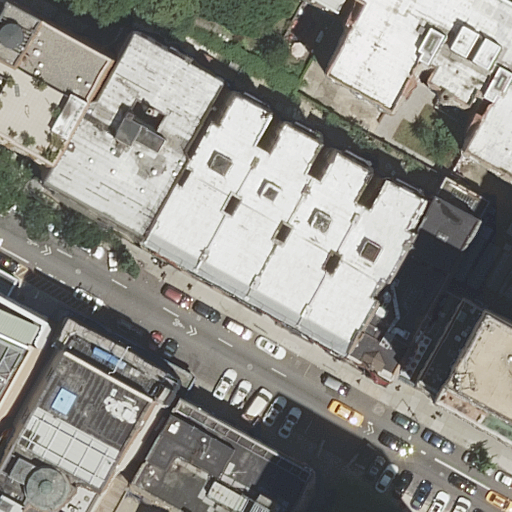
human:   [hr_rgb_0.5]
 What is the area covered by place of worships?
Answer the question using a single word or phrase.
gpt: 408m2

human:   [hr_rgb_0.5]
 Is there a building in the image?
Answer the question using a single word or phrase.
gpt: yes

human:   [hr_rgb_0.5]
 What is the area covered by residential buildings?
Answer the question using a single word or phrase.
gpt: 5415m2

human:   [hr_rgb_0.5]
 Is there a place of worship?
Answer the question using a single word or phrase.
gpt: yes

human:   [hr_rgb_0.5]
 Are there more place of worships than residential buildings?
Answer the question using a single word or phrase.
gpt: no

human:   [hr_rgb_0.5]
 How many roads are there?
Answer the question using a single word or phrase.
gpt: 3

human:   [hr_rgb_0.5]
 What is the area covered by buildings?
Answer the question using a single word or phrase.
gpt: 5415m2

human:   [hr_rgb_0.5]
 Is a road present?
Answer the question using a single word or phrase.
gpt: yes

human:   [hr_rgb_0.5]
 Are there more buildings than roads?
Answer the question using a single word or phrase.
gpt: yes

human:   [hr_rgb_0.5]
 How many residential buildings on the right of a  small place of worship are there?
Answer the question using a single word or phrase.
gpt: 0

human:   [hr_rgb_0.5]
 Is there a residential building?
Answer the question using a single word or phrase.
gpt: yes

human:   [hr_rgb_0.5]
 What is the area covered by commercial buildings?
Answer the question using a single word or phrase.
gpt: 0m2

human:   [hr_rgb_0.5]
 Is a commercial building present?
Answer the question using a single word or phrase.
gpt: no

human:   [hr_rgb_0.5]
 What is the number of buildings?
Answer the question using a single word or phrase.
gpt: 14

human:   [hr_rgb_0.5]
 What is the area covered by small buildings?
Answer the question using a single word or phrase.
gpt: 44m2

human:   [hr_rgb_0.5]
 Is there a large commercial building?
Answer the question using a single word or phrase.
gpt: no

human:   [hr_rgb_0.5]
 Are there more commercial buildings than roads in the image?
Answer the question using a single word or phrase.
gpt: no

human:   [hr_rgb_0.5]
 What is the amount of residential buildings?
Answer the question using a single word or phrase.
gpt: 14

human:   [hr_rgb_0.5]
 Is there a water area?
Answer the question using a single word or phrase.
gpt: no

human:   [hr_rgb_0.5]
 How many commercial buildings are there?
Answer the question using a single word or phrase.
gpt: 0

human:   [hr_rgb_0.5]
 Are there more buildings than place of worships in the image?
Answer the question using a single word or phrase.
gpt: yes

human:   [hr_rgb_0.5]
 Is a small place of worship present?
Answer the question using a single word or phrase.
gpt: no

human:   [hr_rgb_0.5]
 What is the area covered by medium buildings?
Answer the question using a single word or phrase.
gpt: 3241m2

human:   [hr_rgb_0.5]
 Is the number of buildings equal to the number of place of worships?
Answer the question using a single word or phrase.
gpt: no

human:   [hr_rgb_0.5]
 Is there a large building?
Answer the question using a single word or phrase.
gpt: yes

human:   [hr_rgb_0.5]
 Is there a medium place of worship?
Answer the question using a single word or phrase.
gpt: yes

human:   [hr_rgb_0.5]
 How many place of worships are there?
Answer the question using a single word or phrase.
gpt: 1

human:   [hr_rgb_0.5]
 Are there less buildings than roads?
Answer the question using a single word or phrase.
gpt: no

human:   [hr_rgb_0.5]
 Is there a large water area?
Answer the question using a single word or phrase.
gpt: no

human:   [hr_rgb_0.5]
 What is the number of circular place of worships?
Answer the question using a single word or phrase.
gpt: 0

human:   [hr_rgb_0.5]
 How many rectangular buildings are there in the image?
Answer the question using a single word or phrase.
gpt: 7

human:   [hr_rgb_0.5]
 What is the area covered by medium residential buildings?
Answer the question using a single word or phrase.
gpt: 3241m2

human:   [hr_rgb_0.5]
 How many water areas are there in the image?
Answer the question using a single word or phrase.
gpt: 0

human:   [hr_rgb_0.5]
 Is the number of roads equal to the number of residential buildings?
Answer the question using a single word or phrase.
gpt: no

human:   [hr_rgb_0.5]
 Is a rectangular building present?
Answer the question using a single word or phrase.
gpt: yes

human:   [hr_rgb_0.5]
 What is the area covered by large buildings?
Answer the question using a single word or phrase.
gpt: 2129m2

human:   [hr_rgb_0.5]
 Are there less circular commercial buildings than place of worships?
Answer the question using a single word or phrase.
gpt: yes

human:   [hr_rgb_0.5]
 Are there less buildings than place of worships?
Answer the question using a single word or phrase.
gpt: no

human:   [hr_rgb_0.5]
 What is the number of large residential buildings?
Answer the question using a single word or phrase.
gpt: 3

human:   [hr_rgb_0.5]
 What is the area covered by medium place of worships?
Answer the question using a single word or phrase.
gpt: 408m2

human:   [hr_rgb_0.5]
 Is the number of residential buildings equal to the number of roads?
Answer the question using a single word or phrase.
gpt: no

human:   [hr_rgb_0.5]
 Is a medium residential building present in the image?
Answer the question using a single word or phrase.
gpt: yes

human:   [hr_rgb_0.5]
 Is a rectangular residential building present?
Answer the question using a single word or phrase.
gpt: yes

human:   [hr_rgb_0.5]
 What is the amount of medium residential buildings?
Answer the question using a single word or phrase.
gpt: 9

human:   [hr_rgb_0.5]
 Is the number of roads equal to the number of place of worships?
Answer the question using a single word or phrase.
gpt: no

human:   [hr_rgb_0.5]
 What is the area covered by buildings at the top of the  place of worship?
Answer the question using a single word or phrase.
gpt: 2282m2

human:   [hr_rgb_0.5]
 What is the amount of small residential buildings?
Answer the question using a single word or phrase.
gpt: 2

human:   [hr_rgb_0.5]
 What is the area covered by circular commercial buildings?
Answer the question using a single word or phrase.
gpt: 0m2

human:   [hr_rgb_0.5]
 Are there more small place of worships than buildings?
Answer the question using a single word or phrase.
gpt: no

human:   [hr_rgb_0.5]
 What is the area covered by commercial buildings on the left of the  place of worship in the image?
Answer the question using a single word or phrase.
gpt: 0m2

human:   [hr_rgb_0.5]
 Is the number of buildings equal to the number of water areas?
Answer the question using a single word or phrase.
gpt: no

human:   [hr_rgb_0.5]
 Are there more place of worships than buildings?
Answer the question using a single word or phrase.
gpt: no

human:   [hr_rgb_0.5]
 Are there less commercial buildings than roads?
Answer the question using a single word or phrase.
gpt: yes

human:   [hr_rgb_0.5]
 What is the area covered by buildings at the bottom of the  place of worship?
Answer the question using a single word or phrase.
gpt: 1631m2

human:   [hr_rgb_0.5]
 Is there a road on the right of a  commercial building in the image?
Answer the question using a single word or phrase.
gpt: no

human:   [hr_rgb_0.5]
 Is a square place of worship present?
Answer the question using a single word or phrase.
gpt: no

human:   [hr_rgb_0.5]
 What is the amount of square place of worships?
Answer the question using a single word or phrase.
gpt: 0

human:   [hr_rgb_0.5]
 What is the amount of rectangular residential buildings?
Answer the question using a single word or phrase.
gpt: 7

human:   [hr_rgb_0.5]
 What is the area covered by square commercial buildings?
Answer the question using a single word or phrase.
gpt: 0m2

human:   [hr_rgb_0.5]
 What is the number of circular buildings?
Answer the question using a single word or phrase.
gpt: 0

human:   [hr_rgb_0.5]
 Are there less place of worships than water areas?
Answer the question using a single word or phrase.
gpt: no

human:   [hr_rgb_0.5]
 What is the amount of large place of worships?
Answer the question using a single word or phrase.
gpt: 0

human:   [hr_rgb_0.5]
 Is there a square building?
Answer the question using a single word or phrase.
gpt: no

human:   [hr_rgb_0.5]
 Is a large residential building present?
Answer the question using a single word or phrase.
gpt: yes